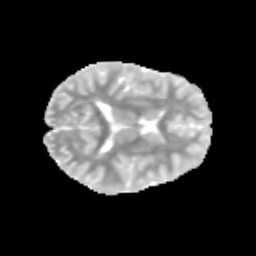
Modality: MD
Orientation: axial
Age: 9
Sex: female
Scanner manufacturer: siemens
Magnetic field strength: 3 T
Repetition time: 3.8 s
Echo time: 0.07 s